Question: I'm trying to save data with following structure:
As you can see, there is HABTM association between and table. And another HABTM between and . I created following form:
'''
<?php echo $form->create('Experience', array('action' => 'addClassic'));?>
<?php
echo $form->input('Experience.date', array('dateFormat' => 'DMY'));
echo $form->input('Experience.time', array('timeFormat' => '24', 'empty' => array(-1 => '---'), 'default' => '-1'));
echo $form->input('Experience.name');
echo $form->input('ExperiencesUser.1.note');
echo $form->input('ExperiencesUser.1.rating');
//echo $form->input('Tags.Tags', array('multiple' => 'multiple', 'options' => $tags));
//echo $form->input('ExperiencesUser.1.Tags', array('multiple' => 'multiple', 'options' => $tags));
//echo $form->input('ExperiencesUser.1.Tags.Tags', array('multiple' => 'multiple', 'options' => $tags));
echo $form->input('ExperiencesUser.1.confirmed', array('type' => 'hidden', 'value' => '1'));
echo $form->input('ExperiencesUser.1.user_id', array('type' => 'hidden'));
echo $form->input('ExperiencesUser.2.user_id', array('type' => 'hidden'));
?>
<?php echo $form->end(__('Add', true));?>
'''
And everything works well. method creates new Experience, assings this new experience to two users (via ) and sets the stuff around.
What bothers me is that I want to assign some to newly created record (to the first one). I thought, that should be done via some of the commented stuff. Every line of this commented code creates form and sends data to , but it never gets saved.
So my question is: What is the right syntax of or in my example to save data into ?
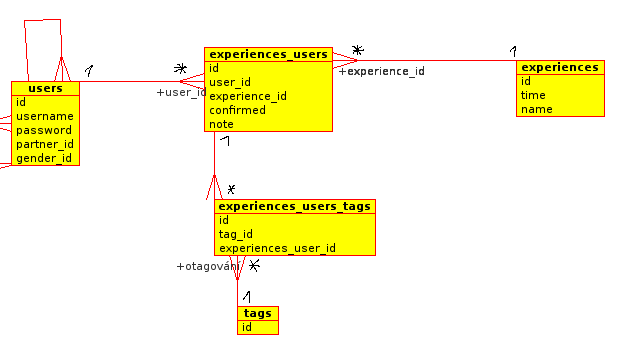
Answer: I figured it out. Cake function works only for directly associated models. Luckily Cake is able to take care of this:
## view
'''
echo $form->input('Tags.Tags', array('multiple' => 'multiple', 'options' => $tags));
'''
## controller
'''
$this->Experience->saveAll($data, $parameters);
$this->Experience->ExperiencesUser->save($data);
'''
Cake after calling fills with last inserted id. So second call will save data to the right table and set properly foreign keys.